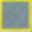
Piece: xx